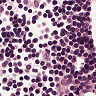
Metastatic tissue present: no